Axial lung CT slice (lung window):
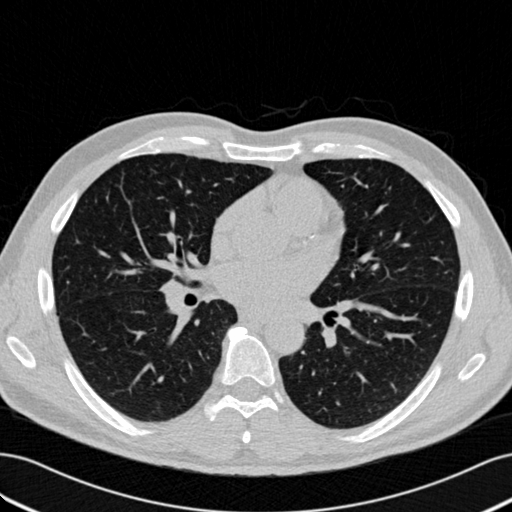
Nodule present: no